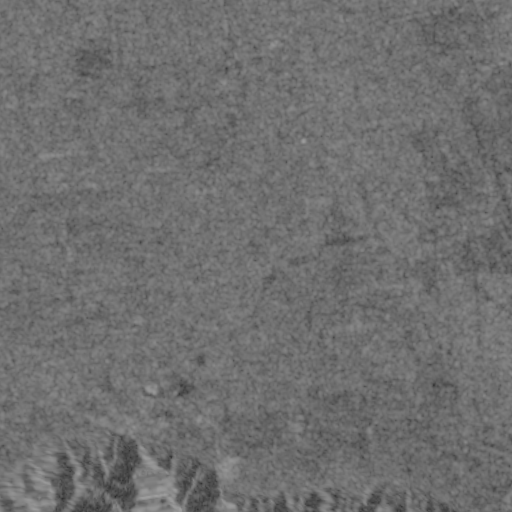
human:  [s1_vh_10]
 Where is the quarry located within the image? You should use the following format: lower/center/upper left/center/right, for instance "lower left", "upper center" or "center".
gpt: The quarry is located in the upper right of the image.
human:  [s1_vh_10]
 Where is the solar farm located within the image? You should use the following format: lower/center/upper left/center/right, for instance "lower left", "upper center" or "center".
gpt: The solar farm is located in the upper center of the image.
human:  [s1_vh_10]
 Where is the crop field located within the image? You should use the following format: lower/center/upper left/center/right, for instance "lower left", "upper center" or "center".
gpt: There is no crop field in the image.

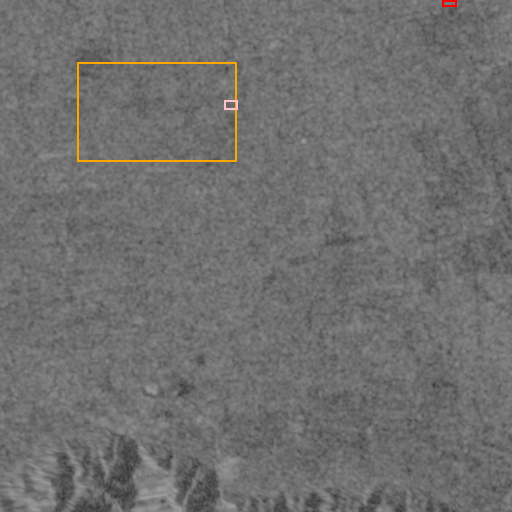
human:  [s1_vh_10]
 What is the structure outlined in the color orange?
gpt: The structure outlined in orange is a crop field.
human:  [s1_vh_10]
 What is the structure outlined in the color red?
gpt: The structure outlined in red is a quarry.
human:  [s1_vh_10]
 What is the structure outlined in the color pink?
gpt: The structure outlined in pink is a solar farm.
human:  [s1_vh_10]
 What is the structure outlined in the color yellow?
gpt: There is no yellow outline.